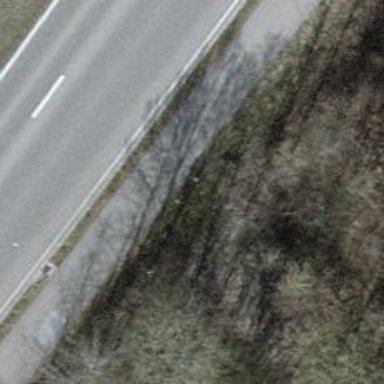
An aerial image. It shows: Bollard barrier.